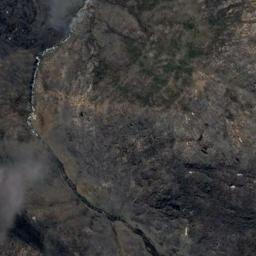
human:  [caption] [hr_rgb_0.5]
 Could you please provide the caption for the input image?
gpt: There is not the even mountain .

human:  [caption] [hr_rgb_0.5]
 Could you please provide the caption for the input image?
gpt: There is a winding and clear river between the mountains .

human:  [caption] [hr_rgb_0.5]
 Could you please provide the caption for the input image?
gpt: The mountain has a rugged surface and its rocks are dark gray .

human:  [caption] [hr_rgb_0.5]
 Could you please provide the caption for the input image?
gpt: The mountain is full of black soil .

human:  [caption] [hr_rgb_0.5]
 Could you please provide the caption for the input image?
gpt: A brown mountain with a long rift .